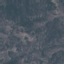
Land use / land cover: HerbaceousVegetation